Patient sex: F
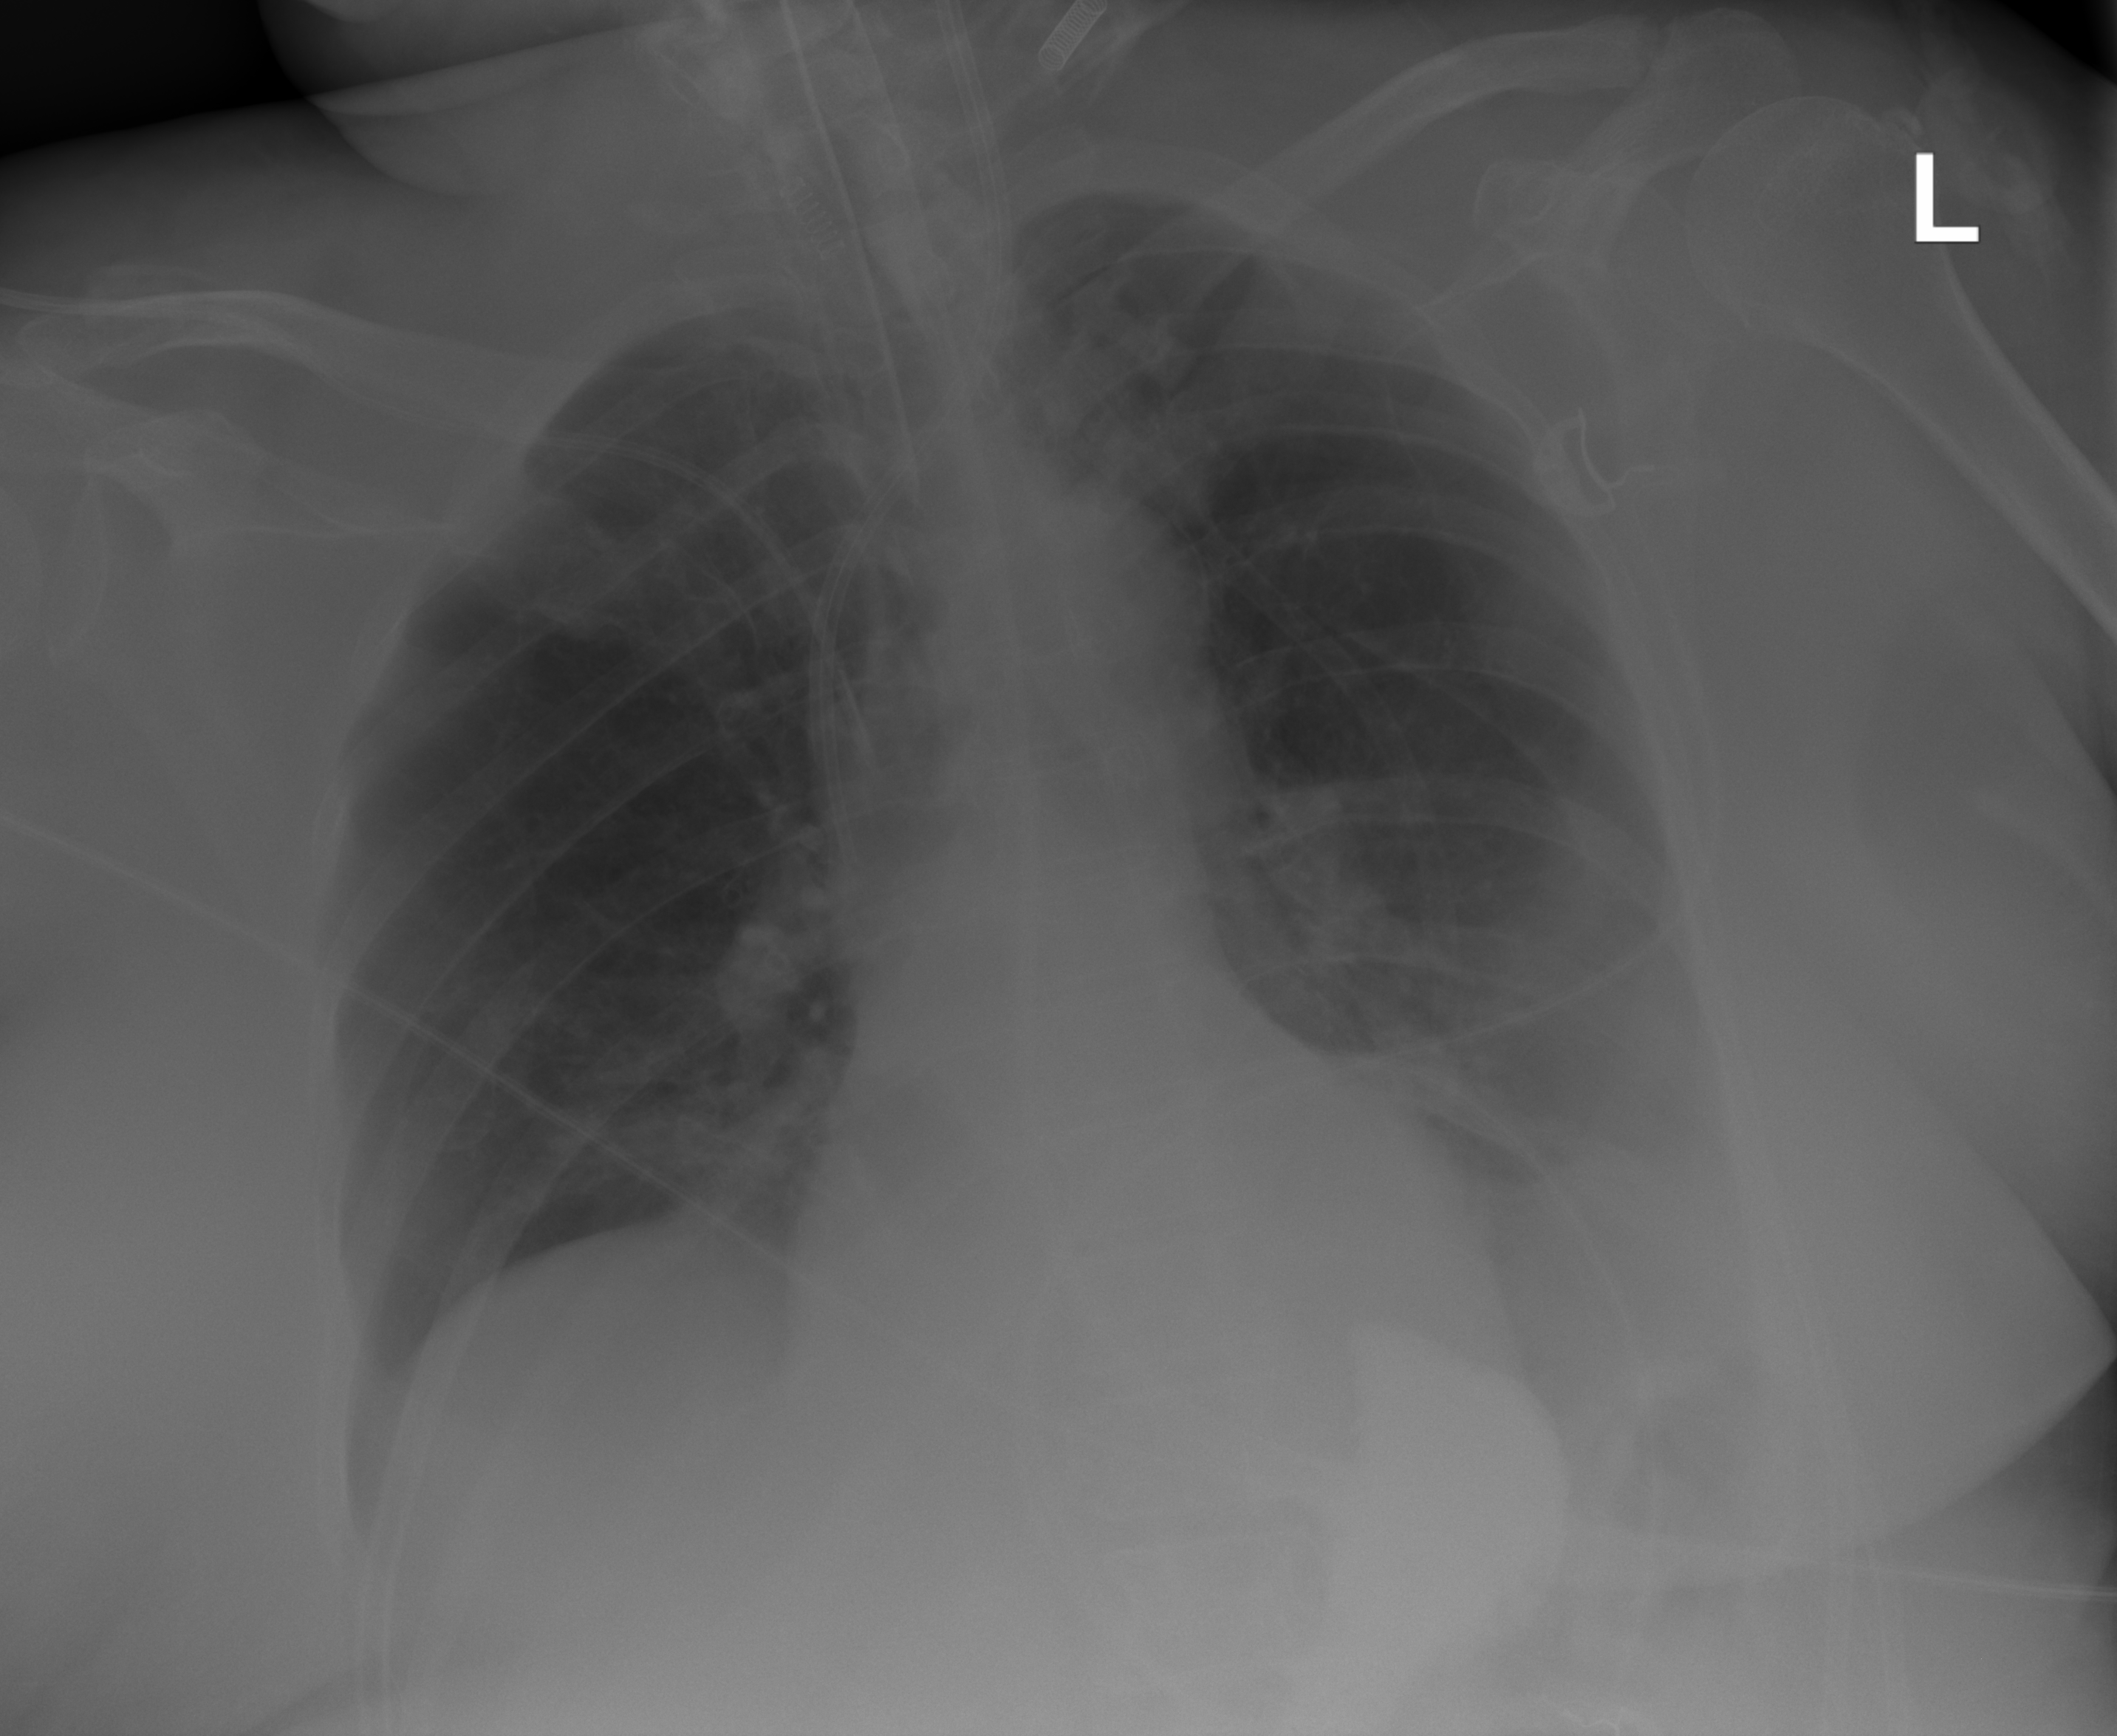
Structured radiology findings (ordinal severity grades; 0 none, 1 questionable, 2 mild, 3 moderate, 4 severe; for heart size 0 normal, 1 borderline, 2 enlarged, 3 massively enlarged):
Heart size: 0
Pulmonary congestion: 0
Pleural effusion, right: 0
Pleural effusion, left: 2
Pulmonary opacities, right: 0
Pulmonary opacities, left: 0
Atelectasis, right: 0
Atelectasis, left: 2